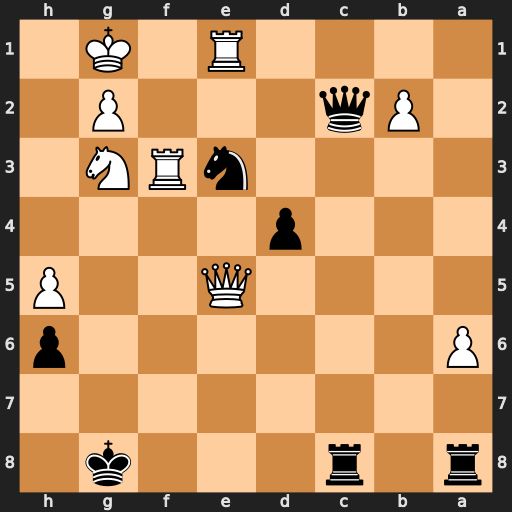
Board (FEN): r1r3k1/8/P6p/4Q2P/3p4/4nRN1/1Pq3P1/4R1K1
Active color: b
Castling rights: -
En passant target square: -
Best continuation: Qxg2#